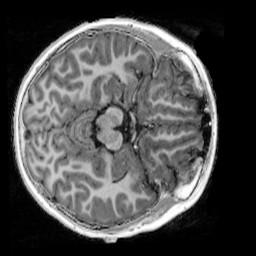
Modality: UNIT1_denoised
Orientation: axial
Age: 9
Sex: male
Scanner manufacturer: siemens
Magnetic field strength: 3 T
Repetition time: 4 s
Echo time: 0.00303 s